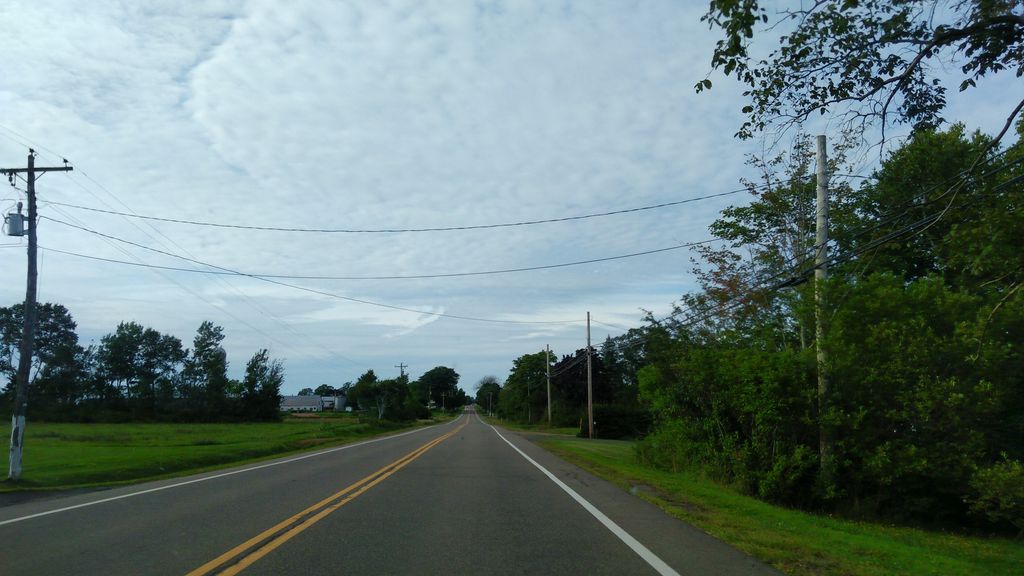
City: charlottetown